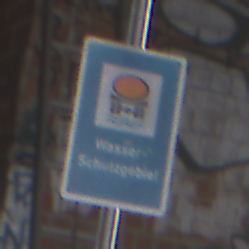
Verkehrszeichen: Wasserschutzgebiet
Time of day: Midday
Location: Roofed (Special)
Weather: Overcast
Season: NotSpecified
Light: Natural